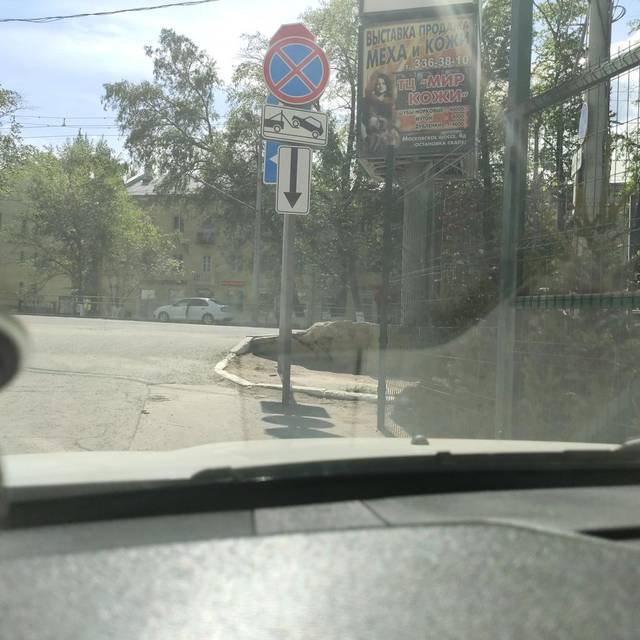
Region: Russia
Coordinates: 53.203, 50.147